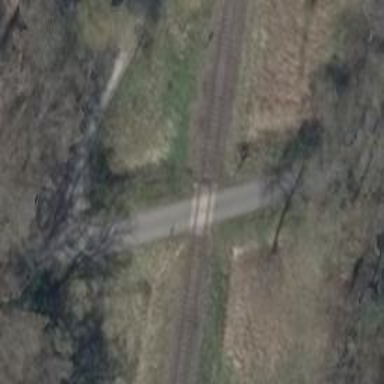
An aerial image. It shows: Crossing for the railway.